Question: I have a TextBlock, as follows:
'''
<TextBlock Text="|e|" Padding="2" HorizontalAlignment="Center" TextWrapping="Wrap" Background="AliceBlue" />
'''
However, this renders as a single vertical line, like so:

I can do any of the following and it renders as expected:
- - - -
(The background setter is not relevant and is included merely to show that the TextBlock appears to be allocating space for the text.)
Can anyone shed any light on this seemingly bizarre behaviour?
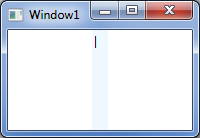
Answer: You can use: HorizontalAlignment="Stretch" TextAlignment="Center"
'''
<TextBlock Text="|e|" Padding="2" TextWrapping="Wrap" Background="AliceBlue" HorizontalAlignment="Stretch" TextAlignment="Center" />
'''